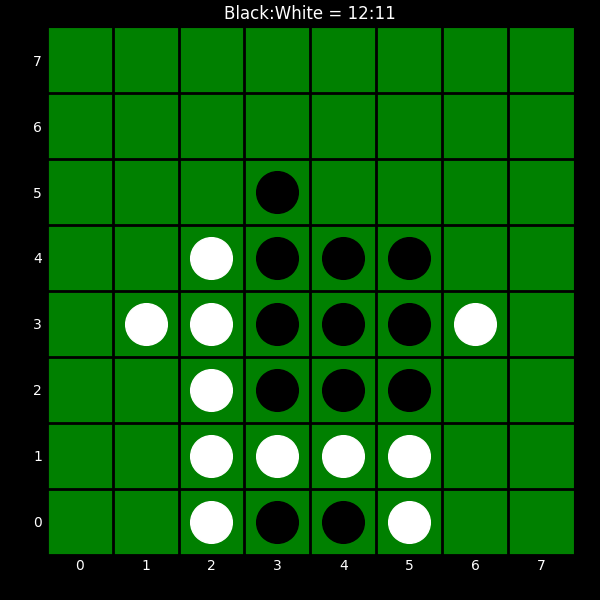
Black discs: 12
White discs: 11